Interaction volume radius: 5 \u00c5
Interaction volume height: 10 \u00c5
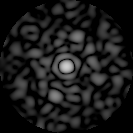
Disorder parameter: 0.7708